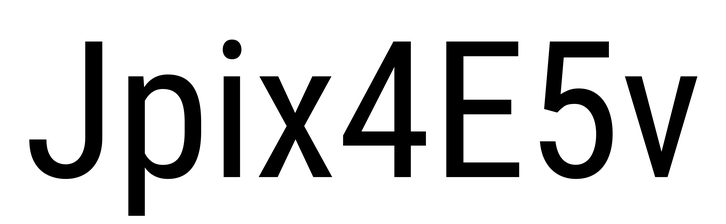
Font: Roboto_Condensed_Regular